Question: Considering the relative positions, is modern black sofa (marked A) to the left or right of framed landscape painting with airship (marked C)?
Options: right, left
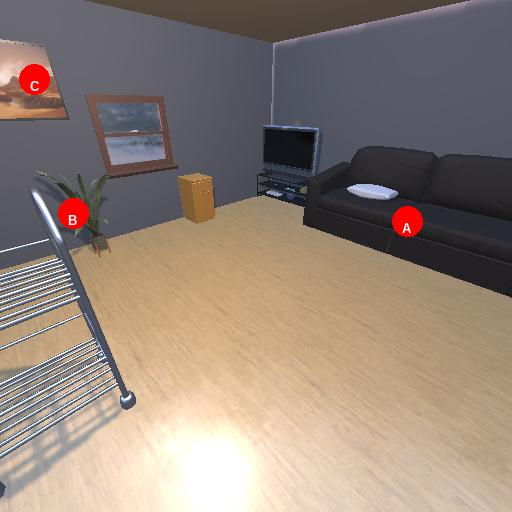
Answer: right